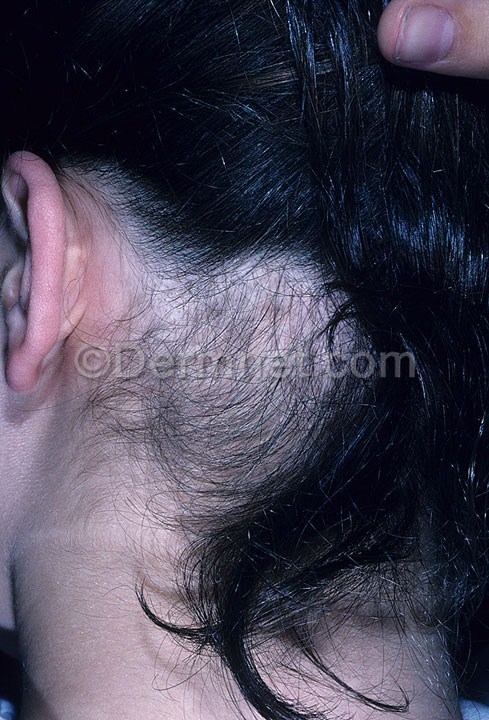
Disease: Seborrheic Keratoses and other Benign Tumors